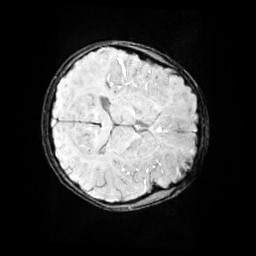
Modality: SWI
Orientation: axial
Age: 10
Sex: female
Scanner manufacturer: siemens
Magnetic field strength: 3 T
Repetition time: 0.027 s
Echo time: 0.02 s